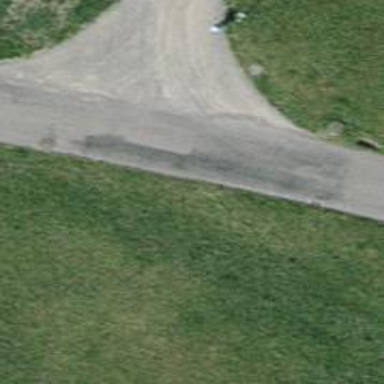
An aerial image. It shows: Asphalt track with grade1 surface suitable for agricultural vehicles.